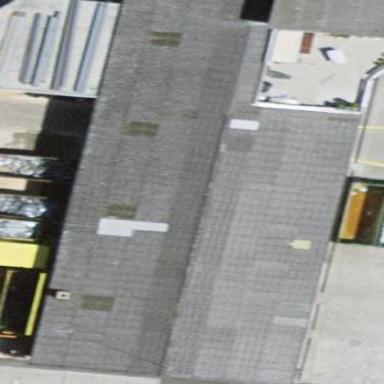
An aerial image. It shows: Industrial building.